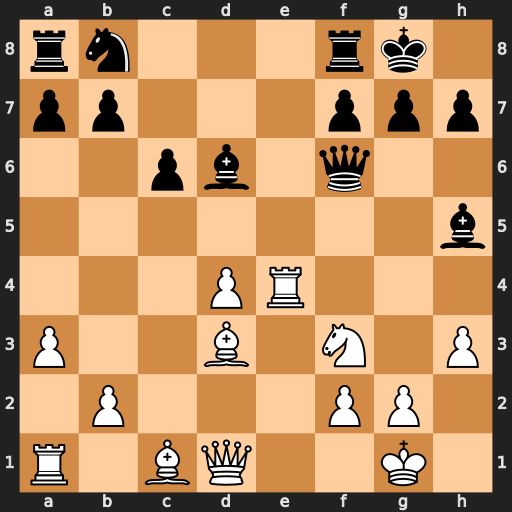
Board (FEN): rn3rk1/pp3ppp/2pb1q2/7b/3PR3/P2B1N1P/1P3PP1/R1BQ2K1
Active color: w
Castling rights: -
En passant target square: -
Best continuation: g4 Bg6 Bg5 Bxe4 Bxf6